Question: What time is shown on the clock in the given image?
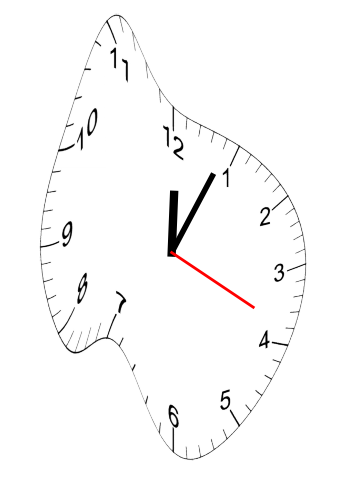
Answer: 12:04:19